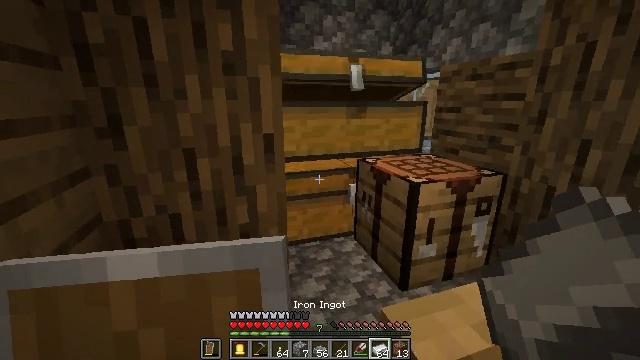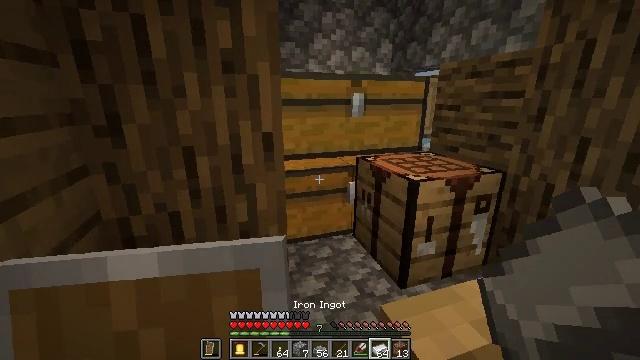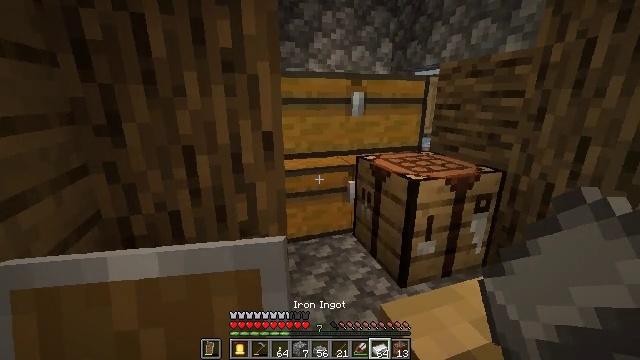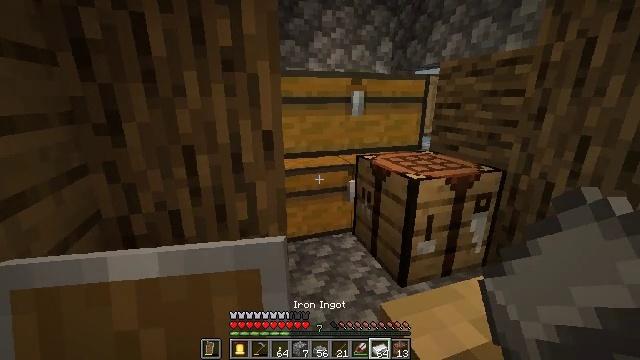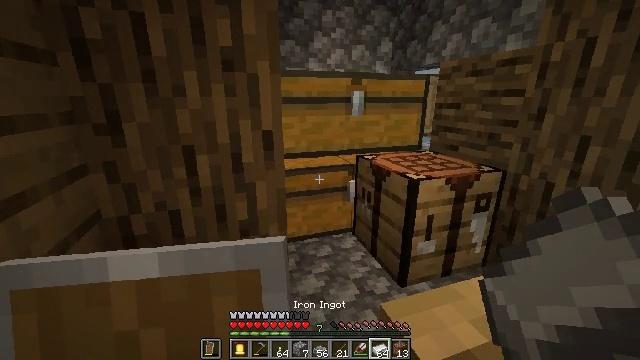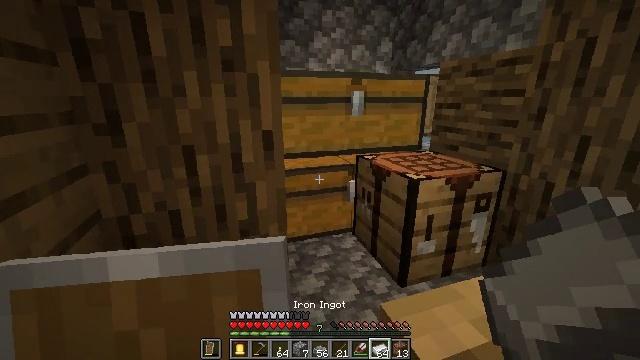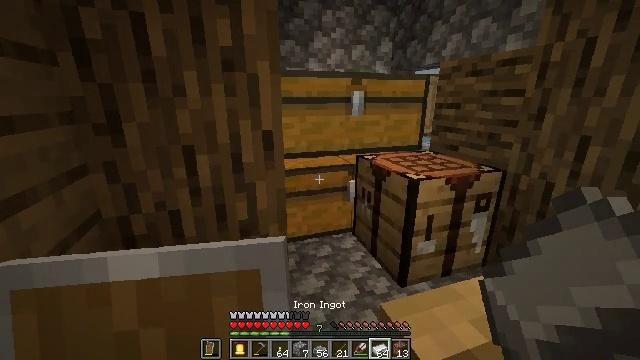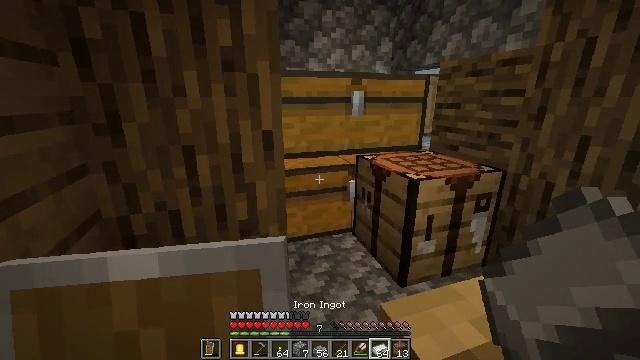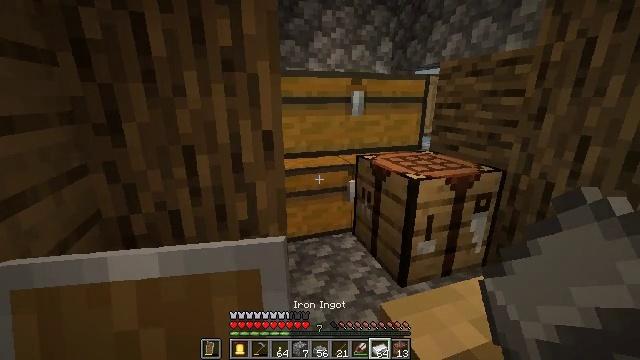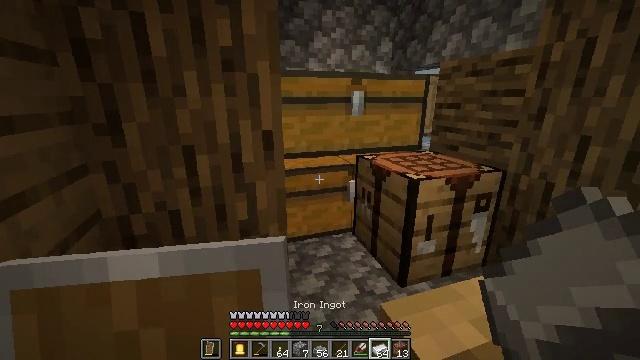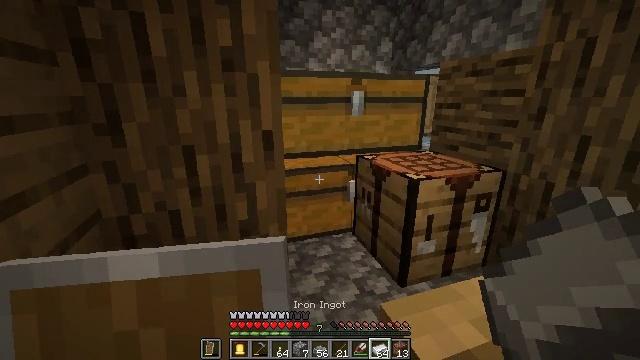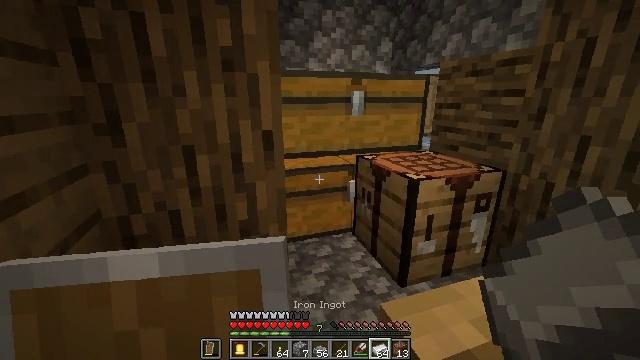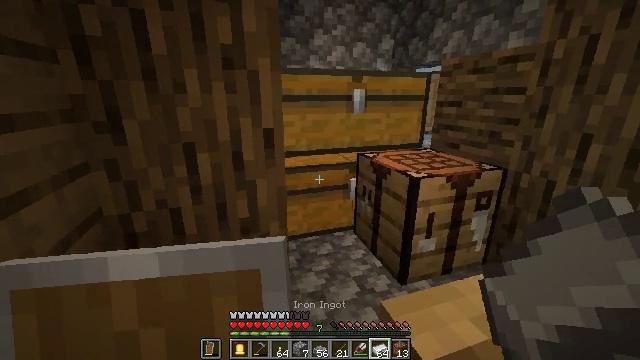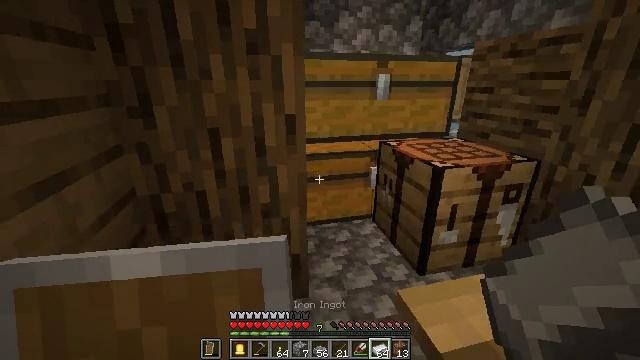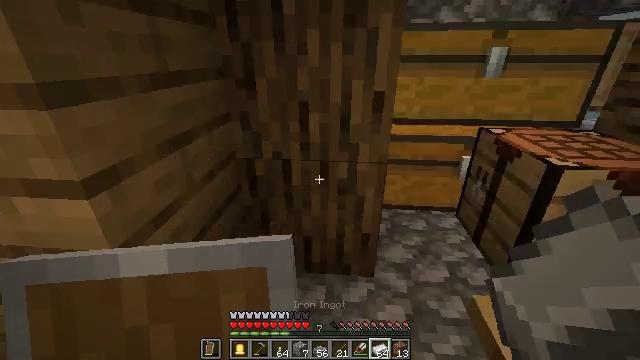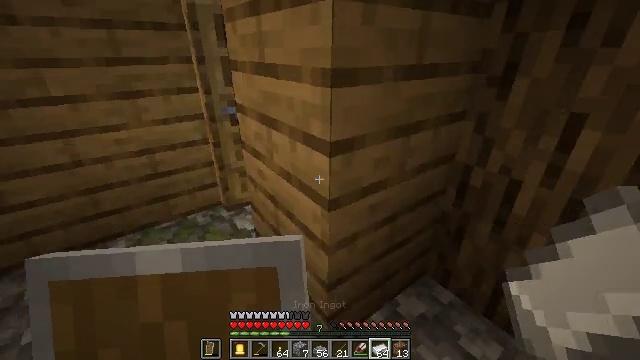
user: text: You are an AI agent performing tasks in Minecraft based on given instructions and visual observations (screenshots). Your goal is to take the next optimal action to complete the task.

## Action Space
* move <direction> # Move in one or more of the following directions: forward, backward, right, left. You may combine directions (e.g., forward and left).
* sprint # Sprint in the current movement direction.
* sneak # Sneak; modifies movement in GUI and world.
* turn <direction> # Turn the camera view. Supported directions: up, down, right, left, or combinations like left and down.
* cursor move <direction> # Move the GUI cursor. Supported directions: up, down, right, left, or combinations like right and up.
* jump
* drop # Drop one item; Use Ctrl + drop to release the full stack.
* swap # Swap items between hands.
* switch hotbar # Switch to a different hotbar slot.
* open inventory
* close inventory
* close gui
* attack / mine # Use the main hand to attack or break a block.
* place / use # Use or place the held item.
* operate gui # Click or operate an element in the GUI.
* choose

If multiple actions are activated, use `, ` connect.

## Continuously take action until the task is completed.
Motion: motion action
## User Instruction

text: Use the crafting grid to craft an iron door.
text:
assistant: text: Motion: no_op
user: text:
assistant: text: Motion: no_op
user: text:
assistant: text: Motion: no_op
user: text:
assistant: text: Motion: no_op
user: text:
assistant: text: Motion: no_op
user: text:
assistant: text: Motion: no_op
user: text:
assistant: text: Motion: no_op
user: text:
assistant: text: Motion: no_op
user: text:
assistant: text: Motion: no_op
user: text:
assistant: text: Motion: no_op
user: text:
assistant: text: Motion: no_op
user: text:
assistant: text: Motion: no_op
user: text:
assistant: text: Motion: turn left and down
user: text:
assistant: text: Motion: turn left and down
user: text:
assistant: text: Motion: turn left and down
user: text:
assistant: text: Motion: turn left and up
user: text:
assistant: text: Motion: move left
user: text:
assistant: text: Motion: move left
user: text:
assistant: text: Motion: move left
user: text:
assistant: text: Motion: move forward and move left, turn right
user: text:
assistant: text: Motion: move forward and move left, turn right and up
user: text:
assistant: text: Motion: move forward and move left, turn right
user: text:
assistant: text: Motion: move forward and move left, turn right
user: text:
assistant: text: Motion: move forward, turn right and up
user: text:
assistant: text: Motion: move forward, turn right and up
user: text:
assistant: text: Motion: move forward, turn right
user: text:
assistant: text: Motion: move forward, turn right
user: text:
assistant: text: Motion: move forward, turn right
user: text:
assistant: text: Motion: move forward, turn right
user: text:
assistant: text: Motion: move forward, turn right